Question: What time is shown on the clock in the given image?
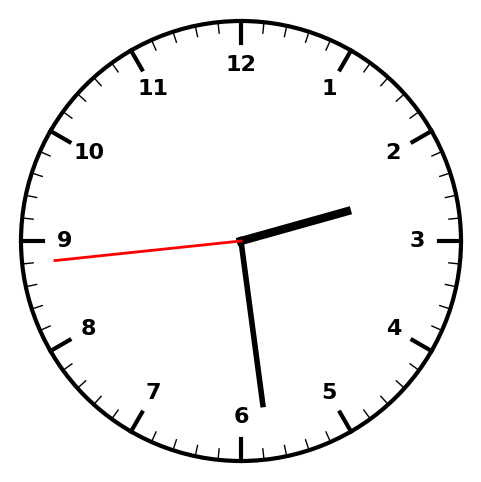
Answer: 02:28:44